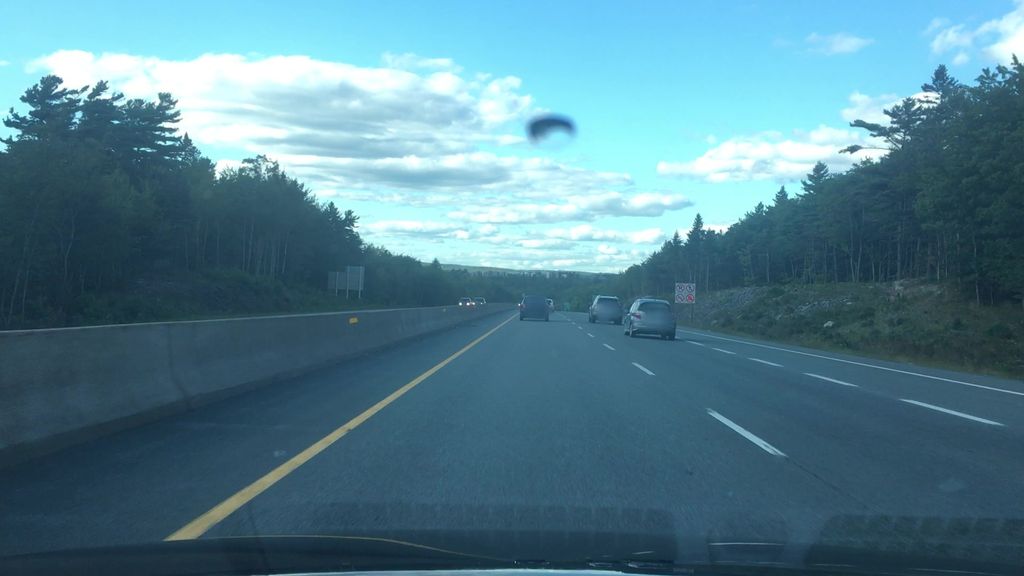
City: halifax